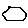
Label: hexagon